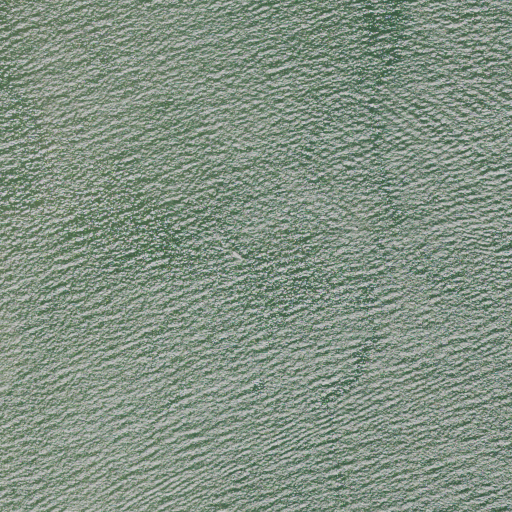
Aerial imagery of bar in California named Cone Rock containing only open water